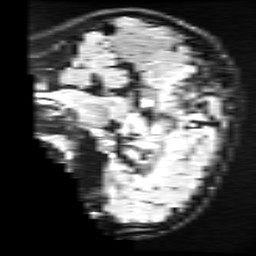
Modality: FLAIR
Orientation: sagittal
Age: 19
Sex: male
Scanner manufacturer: ge
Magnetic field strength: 3 T
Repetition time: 11 s
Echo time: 0.1497 s